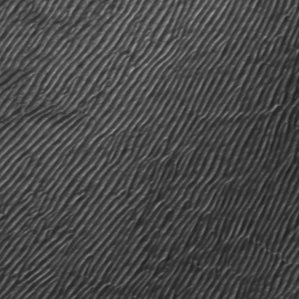
Label: frost